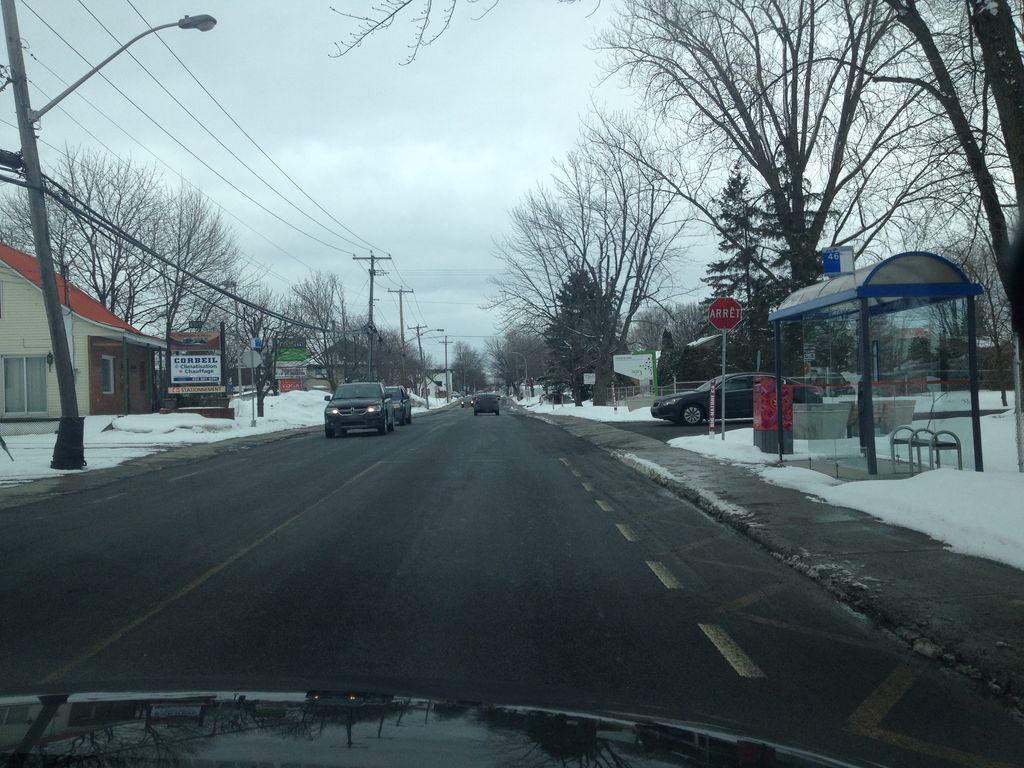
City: montreal